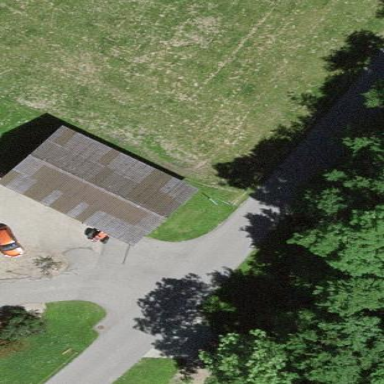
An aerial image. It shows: Shed.